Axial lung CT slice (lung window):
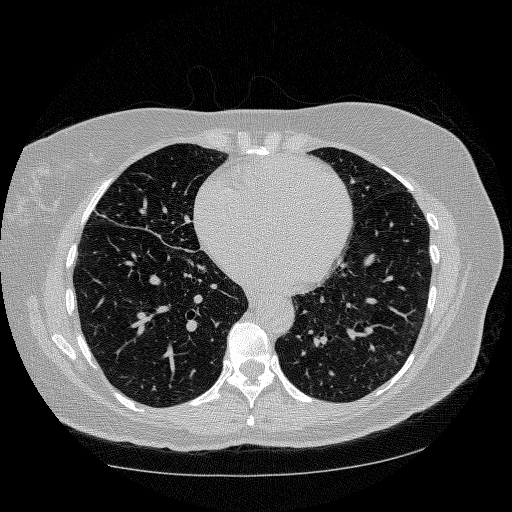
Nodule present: no